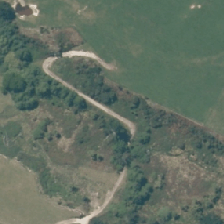
Land cover: deciduous_hardwood